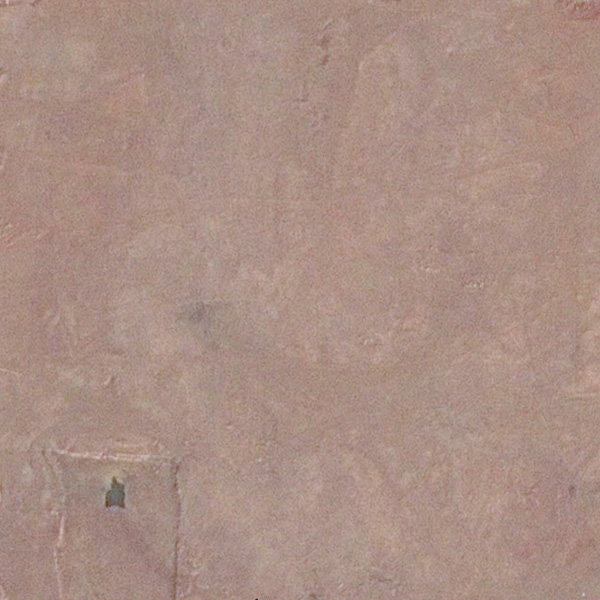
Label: BareLand